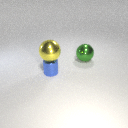
small blue metal cylinder to the left of large green metal sphere